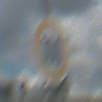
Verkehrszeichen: Geschwindigkeit100
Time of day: Midday
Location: Outdoor (Nature)
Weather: PartlyCloudy
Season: NotSpecified
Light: Natural